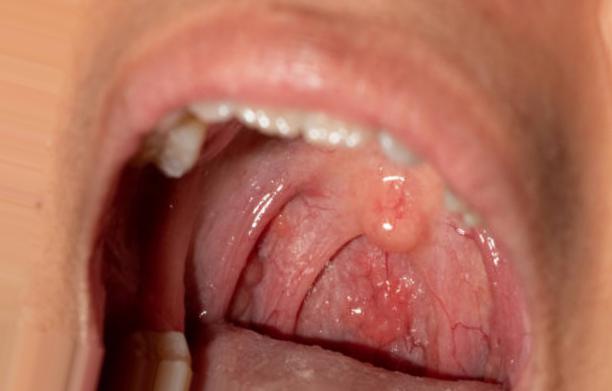
Condition: Mouth Ulcer